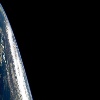
Label: space